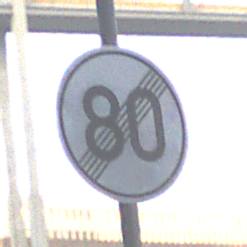
Verkehrszeichen: EndeGeschwindigkeit80
Umgebung: Outdoor, Urban
Tageszeit: SunriseSunset
Wetter: PartlyCloudy
Licht: Natural
Jahreszeit: NotSpecified
Kontrast: MediumContrast